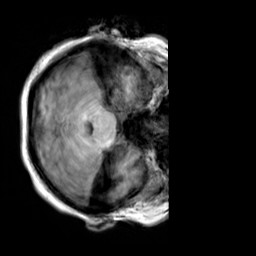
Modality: T1w
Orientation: axial
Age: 31
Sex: female
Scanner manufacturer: siemens
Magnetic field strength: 3 T
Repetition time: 2.3 s
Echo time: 0.00303 s